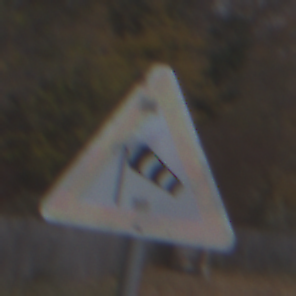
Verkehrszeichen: SeitenwindVonLinks
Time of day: MorningAfternoon
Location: Outdoor (Nature)
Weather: Overcast
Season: NotSpecified
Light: Natural